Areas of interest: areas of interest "New City People's Square"
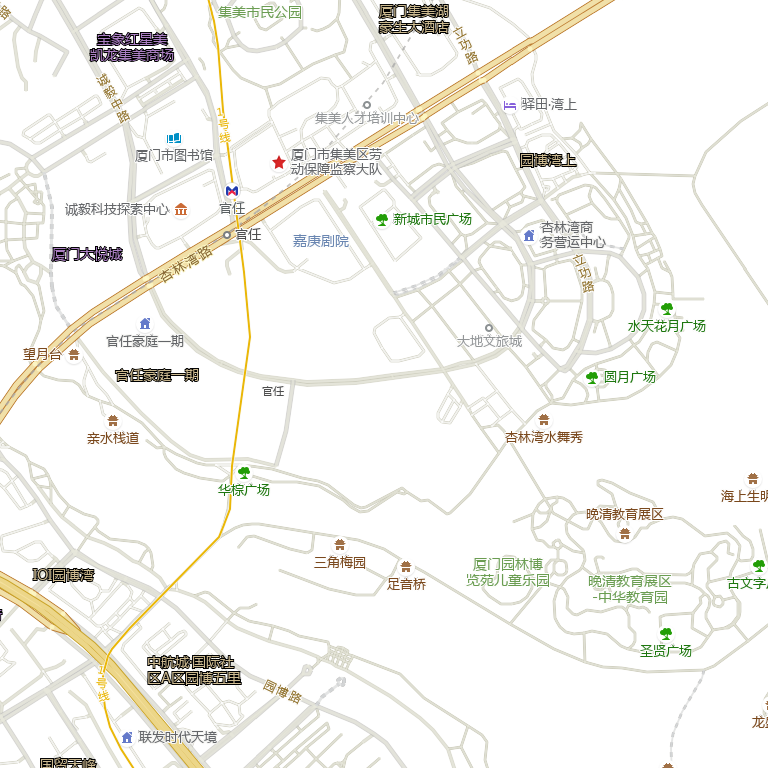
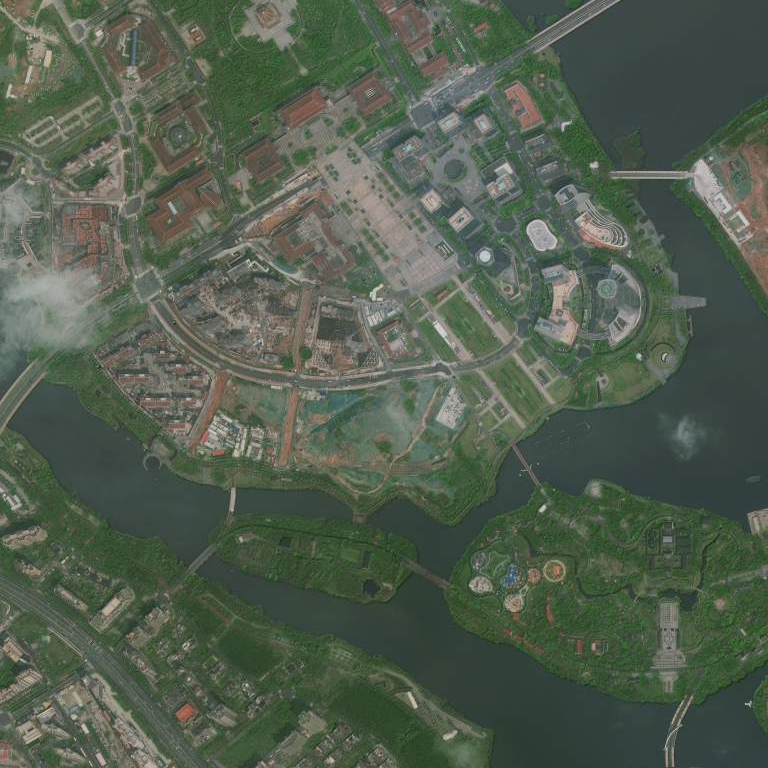